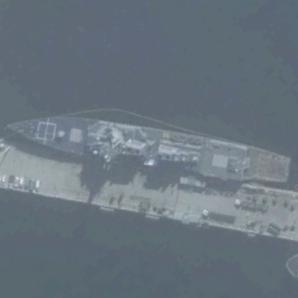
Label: destroyer